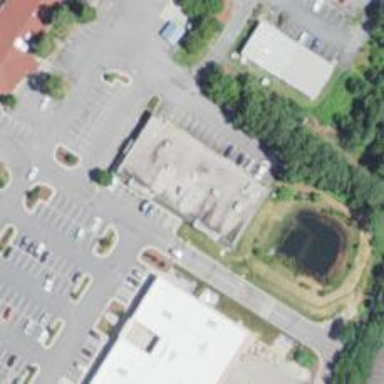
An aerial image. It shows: Fitness center located in leisure land.